Question: I have been searching for a introductory to 2D selection in OpenGL ES in Stack Overflow. I mostly see questions about 3D.
I'm designing a 2D tile-based level editor on Android 4.0.3, using OpenGL ES. In the level editor, there is a 2D, yellow, square object placed in the center of the screen. All I wanted is to detect to see if the object has been touched by a user.

In the level editor, there aren't any tiles overlapping. Instead, they are placed side-by-side, just like two nearby pixels in a bitmap image in MS Paint. My purpose is to individually detect a touch event for each square object in the level editor.
The object is created with a simple vertex array, and using GL_TRIANGLES to draw 2 flat right triangles. There are no manipulations and no loading from a file or anything. The only thing I know is that if a user touches any one of the yellow triangles, then both yellow triangles are to be selected.
Could anyone provide a hint as to how I need to do this? Thanks in advance.
This is the 'draw()' function:
'''
public void draw(GL10 gl) {
gl.glPushMatrix();
gl.glTranslatef(-(deltaX - translateX), (deltaY - translateY), 1f);
gl.glColor4f(1f, 1f, 0f, 1f);
//TODO: Move ClientState and MatrixStack outside of draw().
gl.glEnableClientState(GL10.GL_VERTEX_ARRAY);
gl.glVertexPointer(2, GL10.GL_FLOAT, 0, vertices);
gl.glDrawArrays(GL10.GL_TRIANGLES, 0, 6);
gl.glDisableClientState(GL10.GL_VERTEX_ARRAY);
gl.glPopMatrix();
}
'''
> I'm still missing some info. Are you using a camera? or pushing other
matrixes before the model rendering?. For example, if you are using an
orthographic camera, you can easily unproject your screen coordinates
[x_screen, y_screen] like this (y is analogous):
I'm not using a camera, but I'm probably using an orthographic projection. Again, I do not know, as I'm just using a common OpenGL function. I do pushing and popping matrices, because I plan on integrating many tiles (square 2D objects) with different translation matrices. No two tiles will have the same translation matrix M.
Is a perspective projection the same as orthographic projection when it comes to 2D? I do not see any differences between the two.
Here's the initial setup when the surface is created (a class extending 'GLSurfaceView', and implementing 'GLSurfaceView.Renderer'):
'''
public void onSurfaceChanged(GL10 gl, int width, int height) {
gl.glViewport(0, 0, width, height);
}
public void onSurfaceCreated(GL10 gl, EGLConfig arg1) {
reset();
}
public void onDrawFrame(GL10 gl) {
clearScreen(gl);
gl.glMatrixMode(GL10.GL_PROJECTION);
gl.glLoadIdentity();
gl.glOrthof(0f, super.getWidth(), 0f, super.getHeight(), 1, -1);
gl.glMatrixMode(GL10.GL_MODELVIEW);
gl.glLoadIdentity();
canvas.draw(gl);
}
private void clearScreen(GL10 gl) {
gl.glClearColor(0.5f, 1f, 1f, 1f);
gl.glClear(GL10.GL_COLOR_BUFFER_BIT);
}
'''
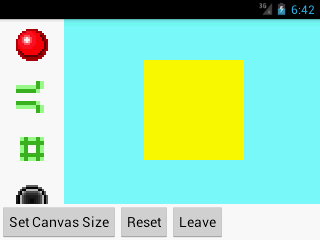
Answer: A basic approach would be the following:
1. Define a bounding box for each "touchable" object. This could be just a rectangle (x, y, width, height).
2. When you update a tile in the world you update its bounding box (completely in world coordinates).
3. When user touches the screen, you have to unproject screen coordinates to world coordinates
4. Check if unprojected point overlaps with any bounding box.
Some hints on prev items.
- 1 and 2. You should have to keep track of where you are rendering
your tiles. Store their position and size. A rectangle is a
convenient structure. In your example it could be computed like
this. And you have to recompute it when model changes. Lets call it Rectangle r:> '''
r.x = yourTile.position.x -(deltaX - translateX)
r.y = yourTile.position.y -(deltaY - translateY)
r.width= yourTile.width //as there is no model scaling
r.height = yourTile.height//
'''
- 3 - if you are using
an orthographic camera, you can easily unproject your screen
coordinates [x_screen, y_screen] like this (y is analogous):> '''
x_model = ((x_screen/GL_viewport_width) -0.5 )*camera.WIDTH + Camera.position.x
'''
- 4 - For each of your Rectangles check if [x_model; y_model] is inside it.
By the way you are updating your matrixes, you can consider you are using a camera with postition surfaceView.width()/2, surfaceView.height()/2. You are matching 1 pixel on screen to 1 unit in world, so you dont need to unproject anything. You can replace that values on my formula and get x_screen = x_model - (You 'll need to flip the Y component of the touch event because of the Y grows downwards in Java, and upwards in GL).
Final words. If user touches point [x,y] check if [x, screenHeight-y]* hits some of your rectangles and you are done.
Do some debugging, log the touching points and see if they are as expected. Generate your rectangles and see if they match what you see on screen, then is a matter of checking if a point is inside a rectangle.
I must tell you that you should not set the camera to screen dimensions, because your app will look dramatically different on different devices. This is a topic on its own so i won't go any further, but consider defining your model in terms of world units - independent from screen size. This is getting so off-topic, but i hope you have gotten a good glimpse of what you need to know!
*The flipping i told you.
PS: stick with the orthographic projection (perspective would be more complex to use).